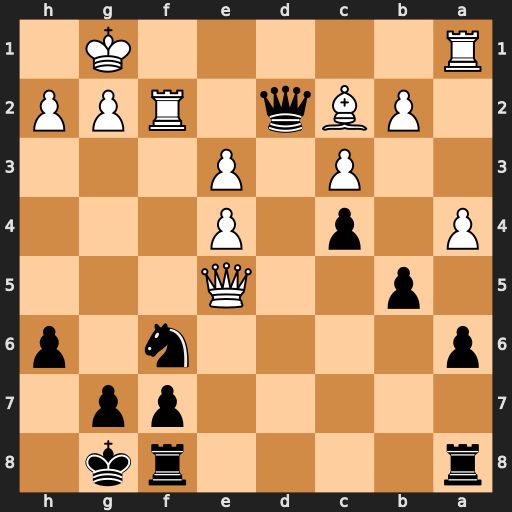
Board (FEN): r4rk1/5pp1/p4n1p/1p2Q3/P1p1P3/2P1P3/1PBq1RPP/R5K1
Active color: b
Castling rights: -
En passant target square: -
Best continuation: Qxf2+ Kxf2 Ng4+ Ke1 Nxe5